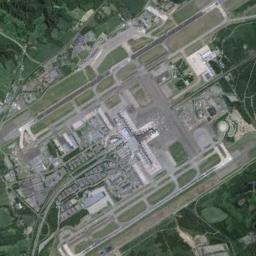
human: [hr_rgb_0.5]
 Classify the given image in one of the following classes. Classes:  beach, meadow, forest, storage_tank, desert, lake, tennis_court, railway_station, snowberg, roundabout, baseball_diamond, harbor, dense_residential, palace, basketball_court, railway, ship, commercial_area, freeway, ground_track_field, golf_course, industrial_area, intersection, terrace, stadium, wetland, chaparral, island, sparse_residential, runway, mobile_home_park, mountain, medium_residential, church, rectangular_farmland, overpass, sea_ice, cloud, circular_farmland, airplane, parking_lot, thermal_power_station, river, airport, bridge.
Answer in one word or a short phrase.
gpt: airport